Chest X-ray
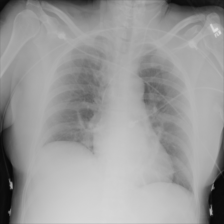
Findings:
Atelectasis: positive
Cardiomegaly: negative
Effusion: negative
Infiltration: negative
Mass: negative
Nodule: negative
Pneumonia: negative
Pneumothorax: negative
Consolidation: negative
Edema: negative
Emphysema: negative
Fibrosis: negative
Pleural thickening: negative
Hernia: negative